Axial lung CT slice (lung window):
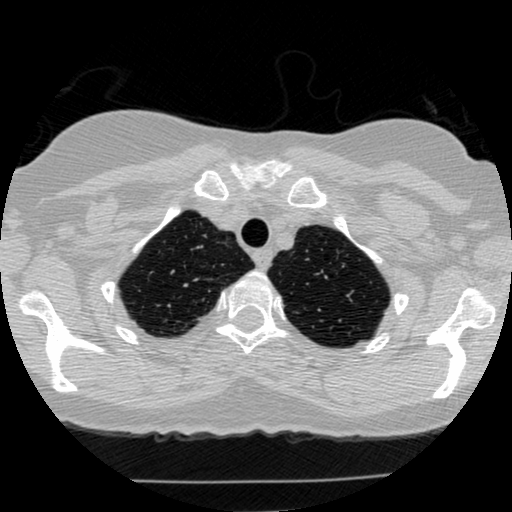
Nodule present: no